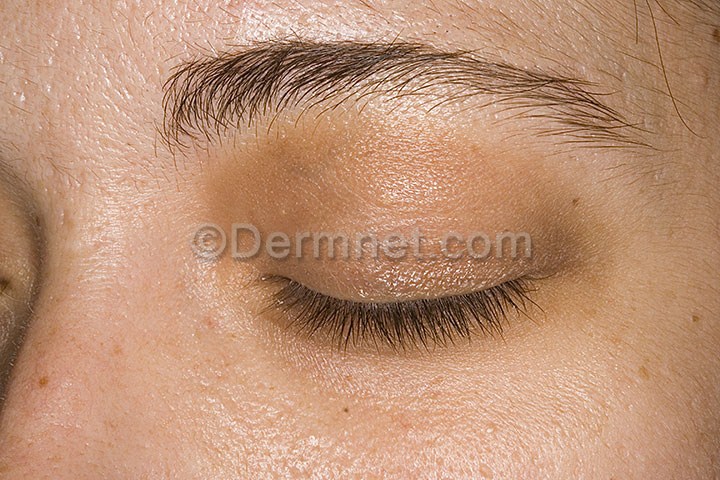
Disease: Systemic Disease